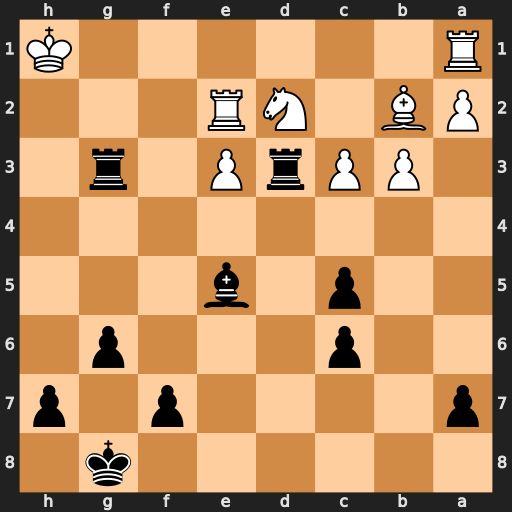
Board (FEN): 6k1/p4p1p/2p3p1/2p1b3/8/1PPrP1r1/PB1NR3/R6K
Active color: b
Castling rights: -
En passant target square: -
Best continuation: Rh3+ Kg1 Rh2 Rxh2 Bxh2+ Kxh2 Rxd2+ Kg3 Rxb2